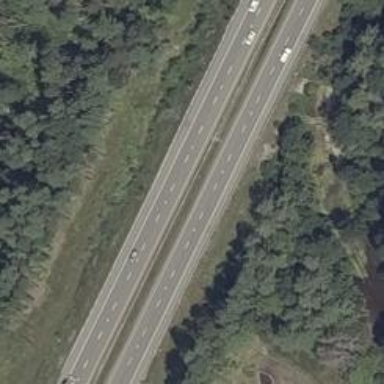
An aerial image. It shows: Asphalt motorway.